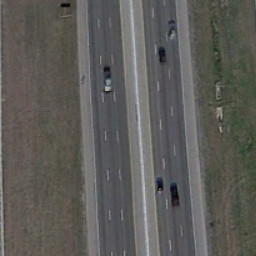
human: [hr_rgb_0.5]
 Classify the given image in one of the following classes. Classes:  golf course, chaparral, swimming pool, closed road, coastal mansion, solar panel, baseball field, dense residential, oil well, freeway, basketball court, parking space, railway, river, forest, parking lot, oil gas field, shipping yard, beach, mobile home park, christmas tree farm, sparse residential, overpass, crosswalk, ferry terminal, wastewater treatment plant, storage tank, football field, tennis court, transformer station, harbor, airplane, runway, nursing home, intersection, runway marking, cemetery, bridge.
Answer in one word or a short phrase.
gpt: freeway